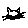
Label: cat